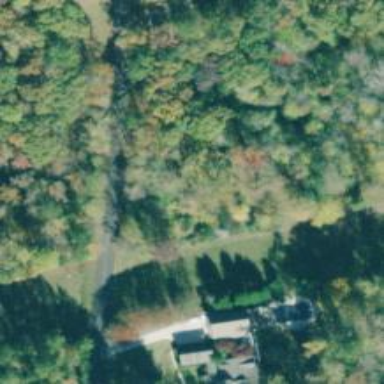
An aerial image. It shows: Culvert tunnel.